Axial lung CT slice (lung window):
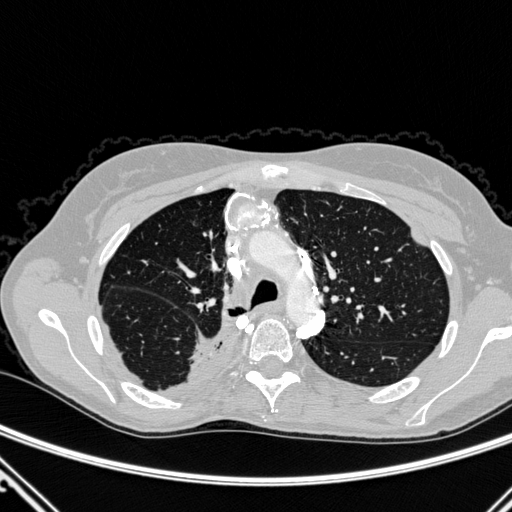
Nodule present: no